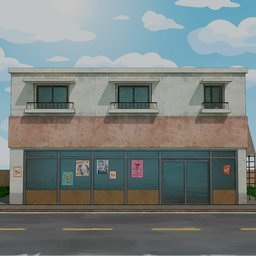
Label: architecture